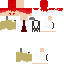
A female skeleton skin with dark skin, wearing red helmet dressed in a red robe top and brown pants, featuring a closed mouth.